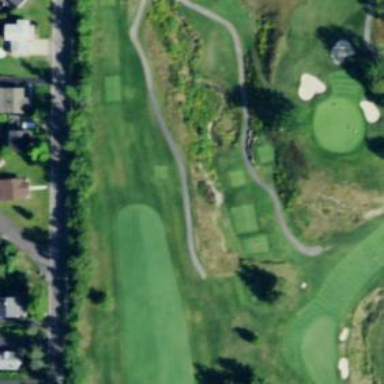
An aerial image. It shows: Rough area on grassy golf course.